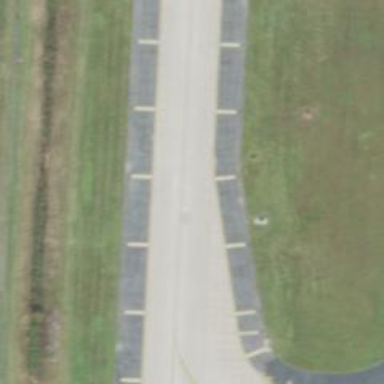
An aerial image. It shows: View of taxiway at the airport.